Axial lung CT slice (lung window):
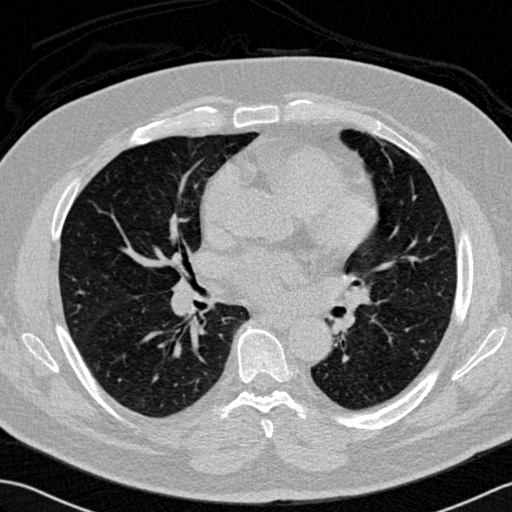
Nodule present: no